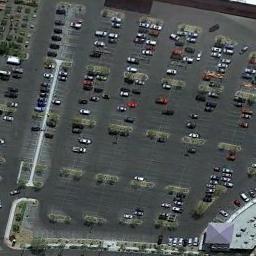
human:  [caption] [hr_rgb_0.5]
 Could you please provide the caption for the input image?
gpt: About half of the parking space in the parking lot is occupied .

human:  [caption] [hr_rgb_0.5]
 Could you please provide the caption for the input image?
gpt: There are many different colored cars in the parking lot .

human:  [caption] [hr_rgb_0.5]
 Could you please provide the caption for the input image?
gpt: There are some cars on the parking lot .

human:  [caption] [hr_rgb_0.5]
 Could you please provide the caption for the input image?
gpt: The parking lot has some parked cars of different colors but lots of parking spaces are still empty .

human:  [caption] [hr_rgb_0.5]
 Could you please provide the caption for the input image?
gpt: There are many cars and many empty space on the parking lot .